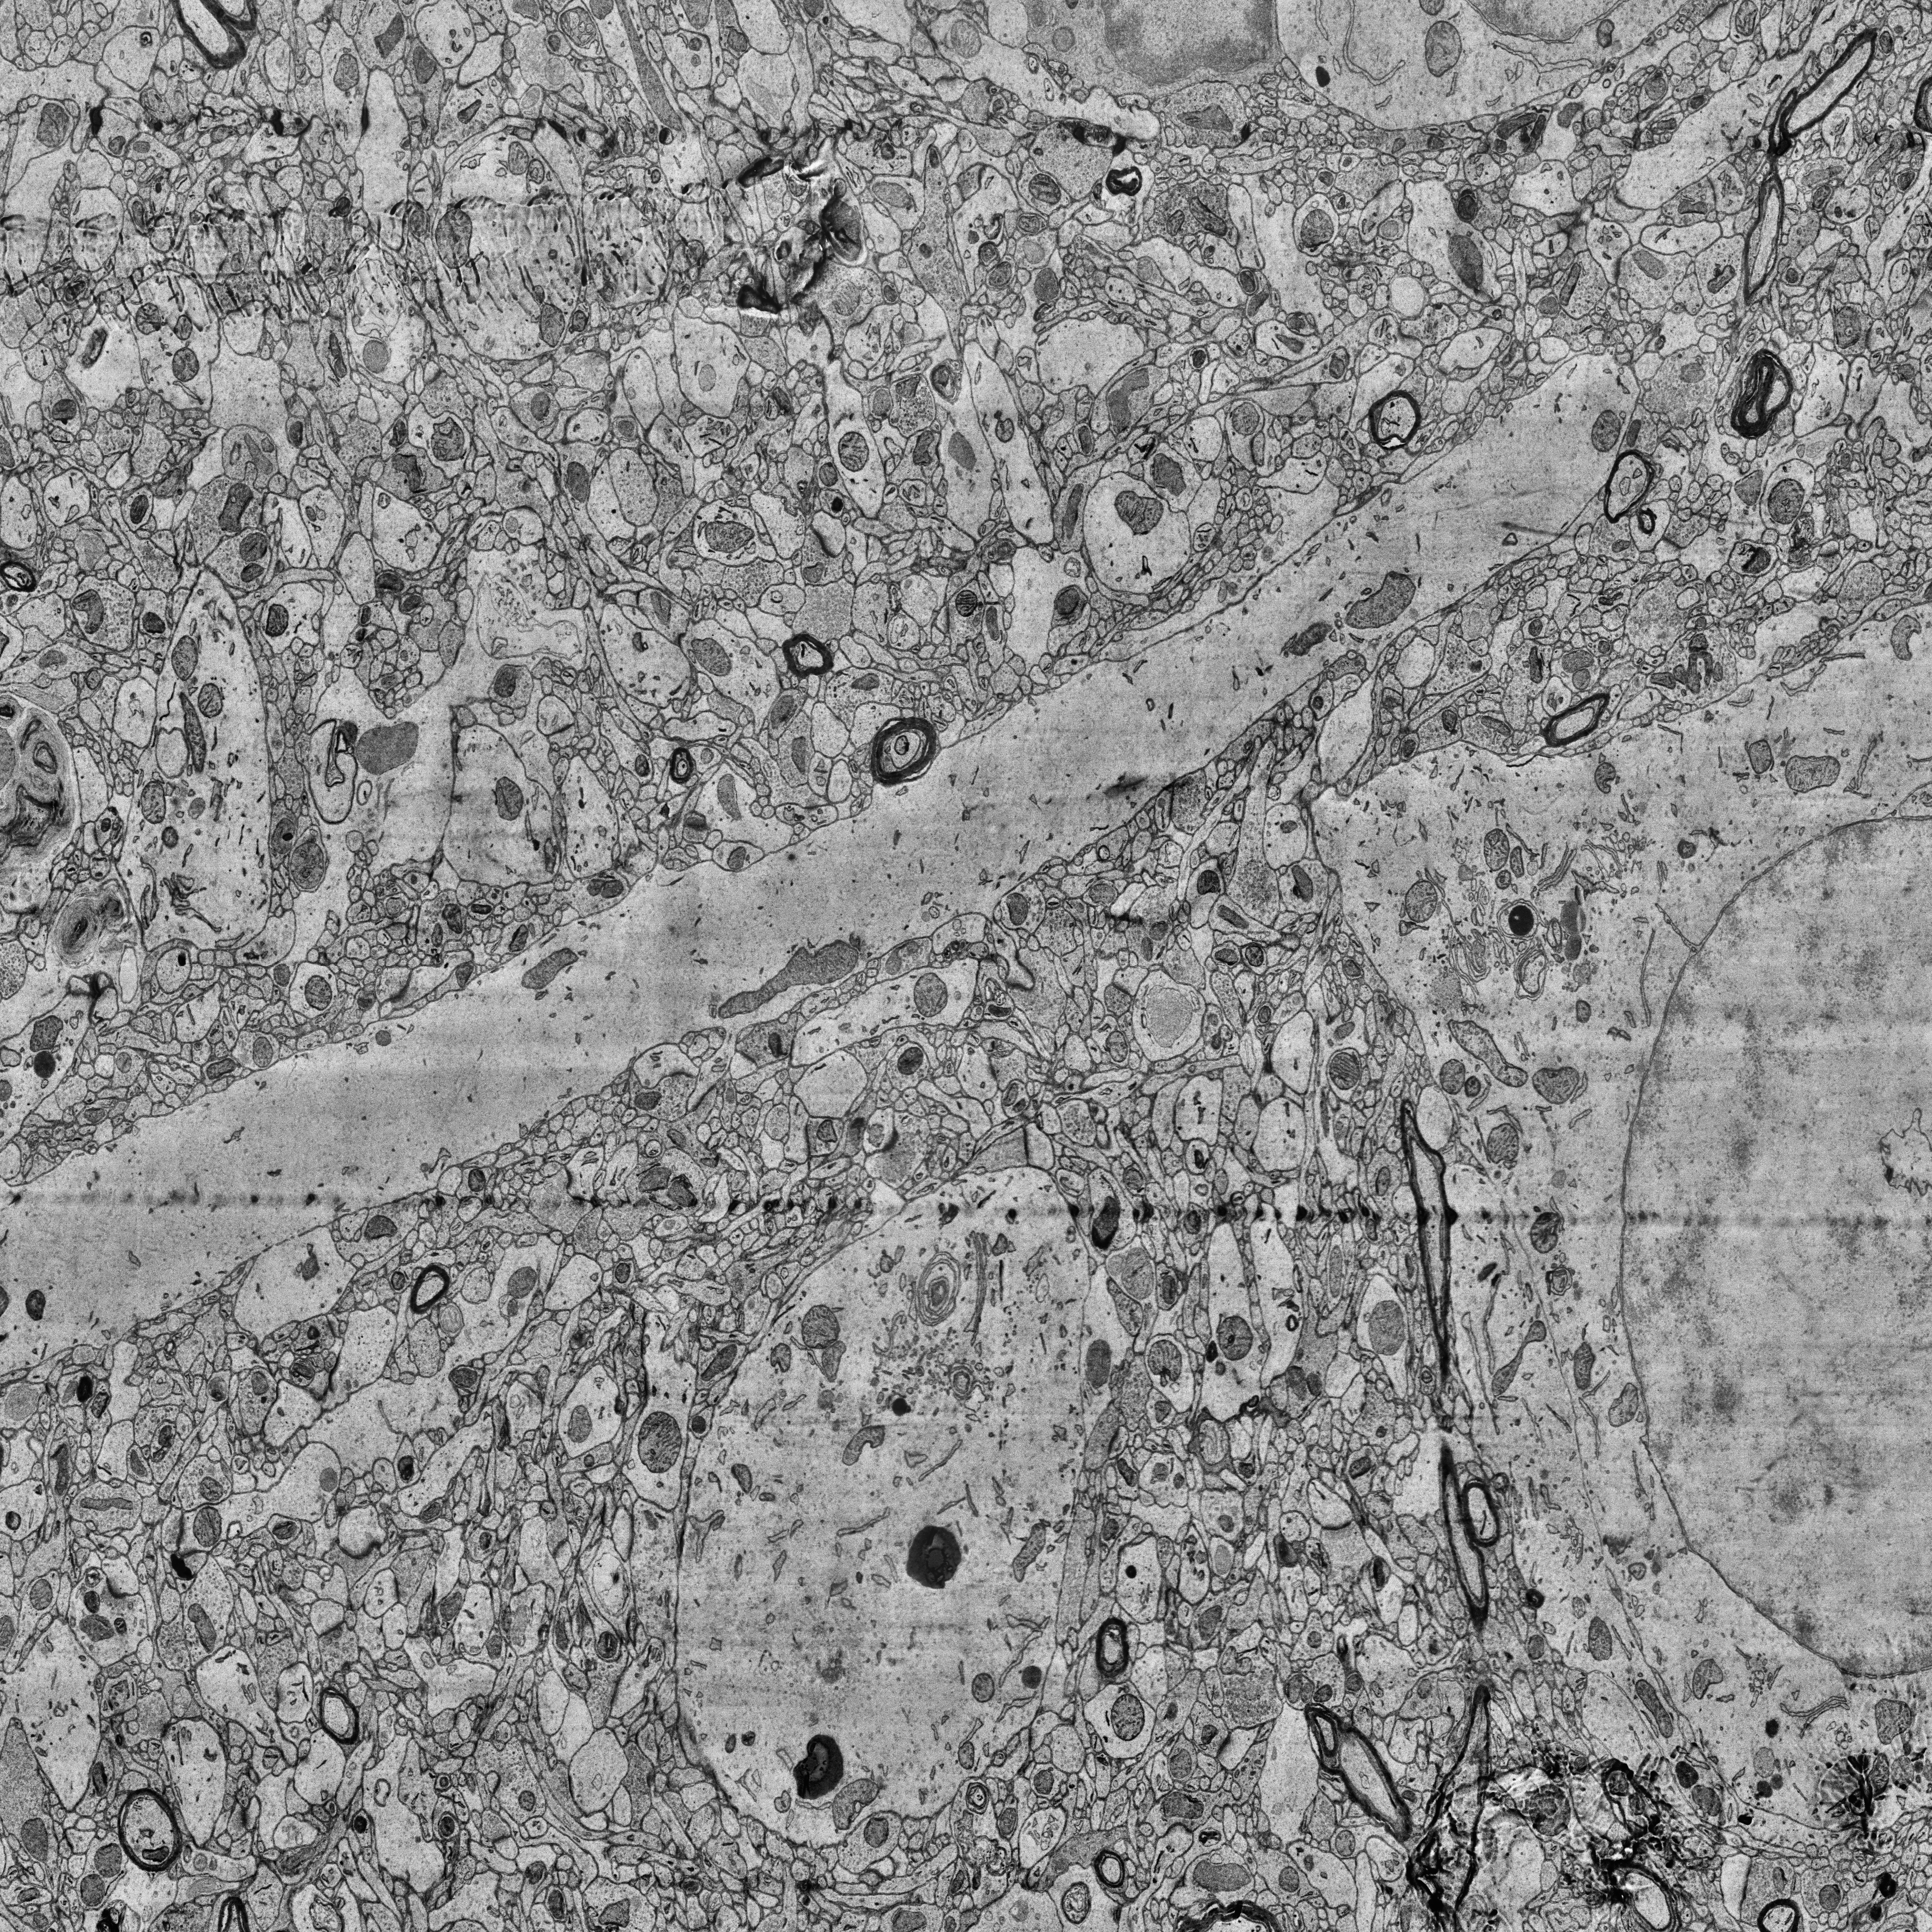
Electron microscopy slice of human cortex tissue
Slice depth (z): 320
Mitochondria instances in slice: 427